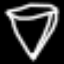
Label: diamond